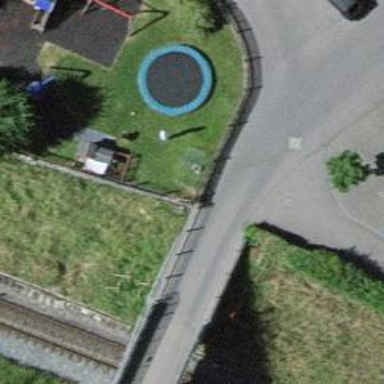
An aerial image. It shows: Residential road passing over viaduct bridge.